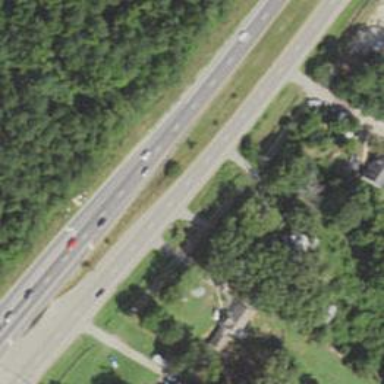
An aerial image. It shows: Primary highway.